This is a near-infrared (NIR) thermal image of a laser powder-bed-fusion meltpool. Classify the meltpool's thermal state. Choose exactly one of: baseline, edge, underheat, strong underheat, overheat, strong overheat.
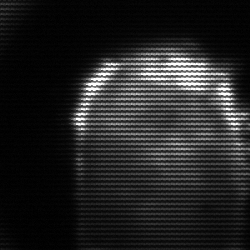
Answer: baseline